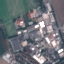
Label: Industrial